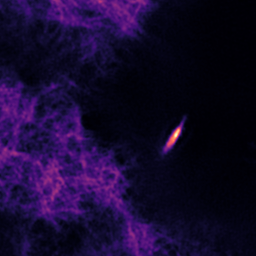
Label: Super-resolution F-actin image